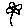
Label: flower